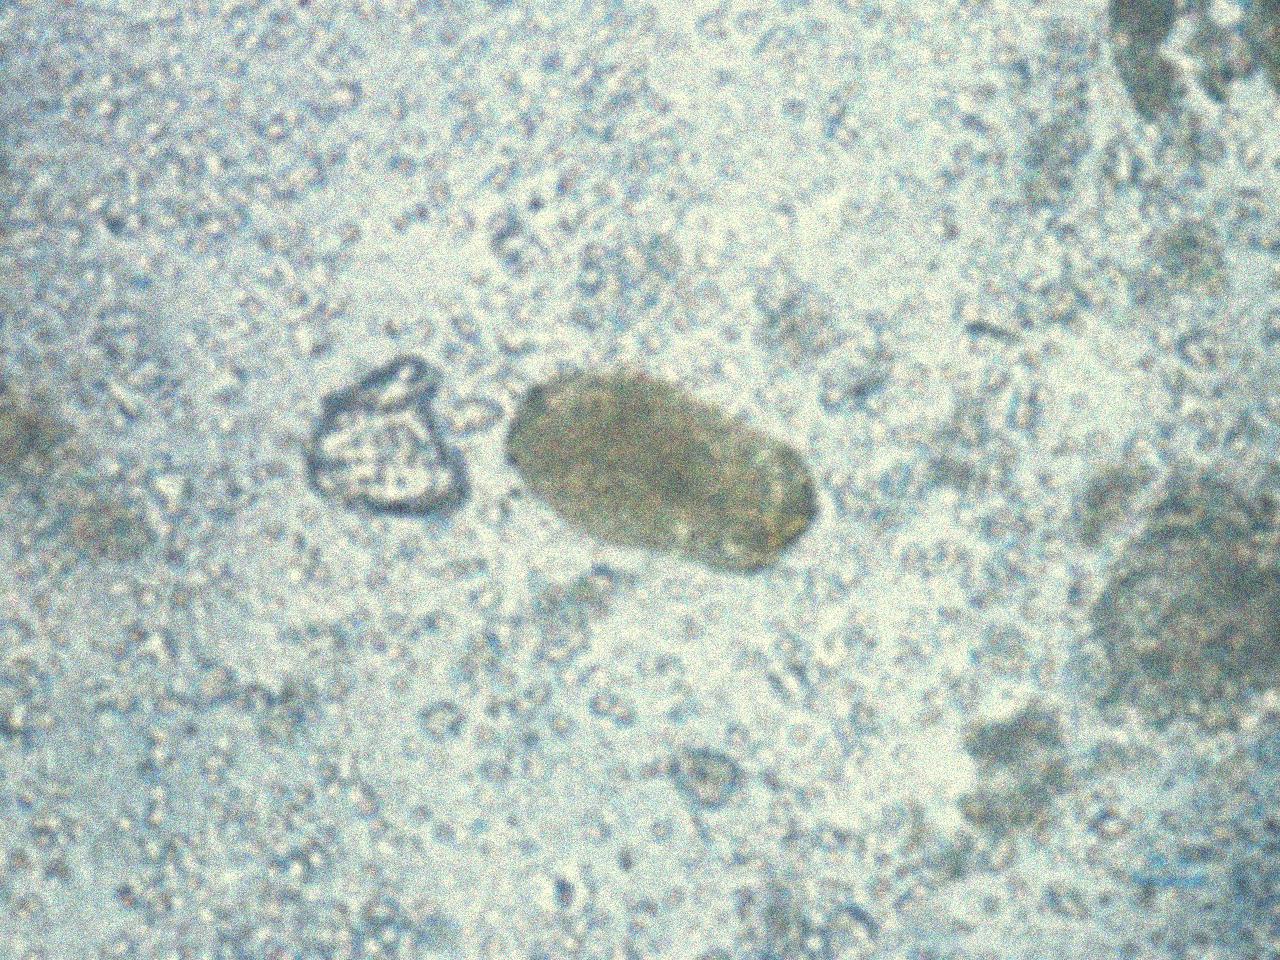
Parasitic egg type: Paragonimus spp